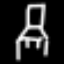
Label: chair